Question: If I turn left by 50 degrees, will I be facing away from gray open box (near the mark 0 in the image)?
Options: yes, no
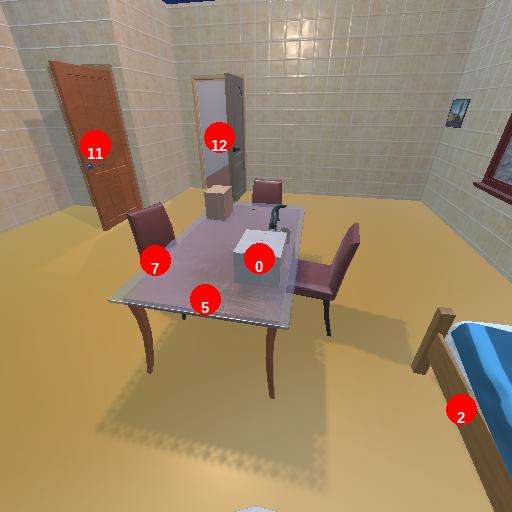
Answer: yes